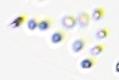
Label: Phaeocystis